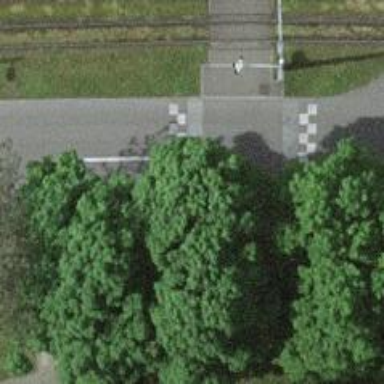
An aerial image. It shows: Road with traffic signals.